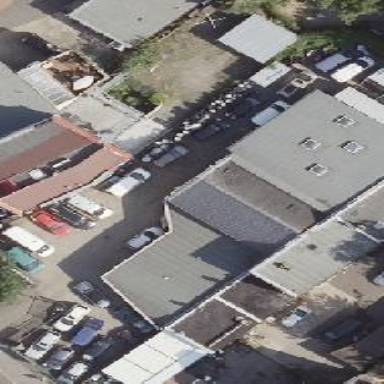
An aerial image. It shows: Industrial building housing car shop.